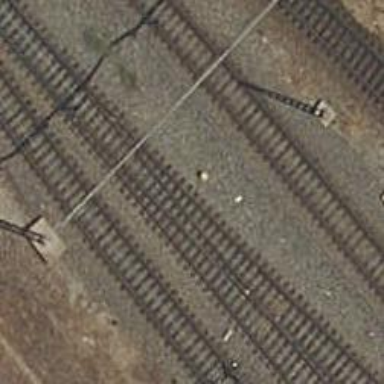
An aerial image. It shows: Rail siding with electrified contact lines for trains.